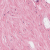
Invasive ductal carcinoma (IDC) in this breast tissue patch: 0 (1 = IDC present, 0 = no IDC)